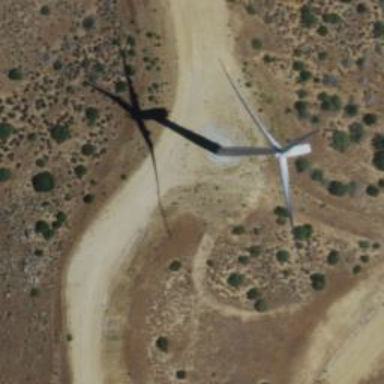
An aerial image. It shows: Wind generator using wind turbines of horizontal axis.